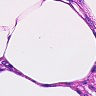
Metastatic tissue present: no